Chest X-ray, AP view. Patient: 19 years old, sex M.
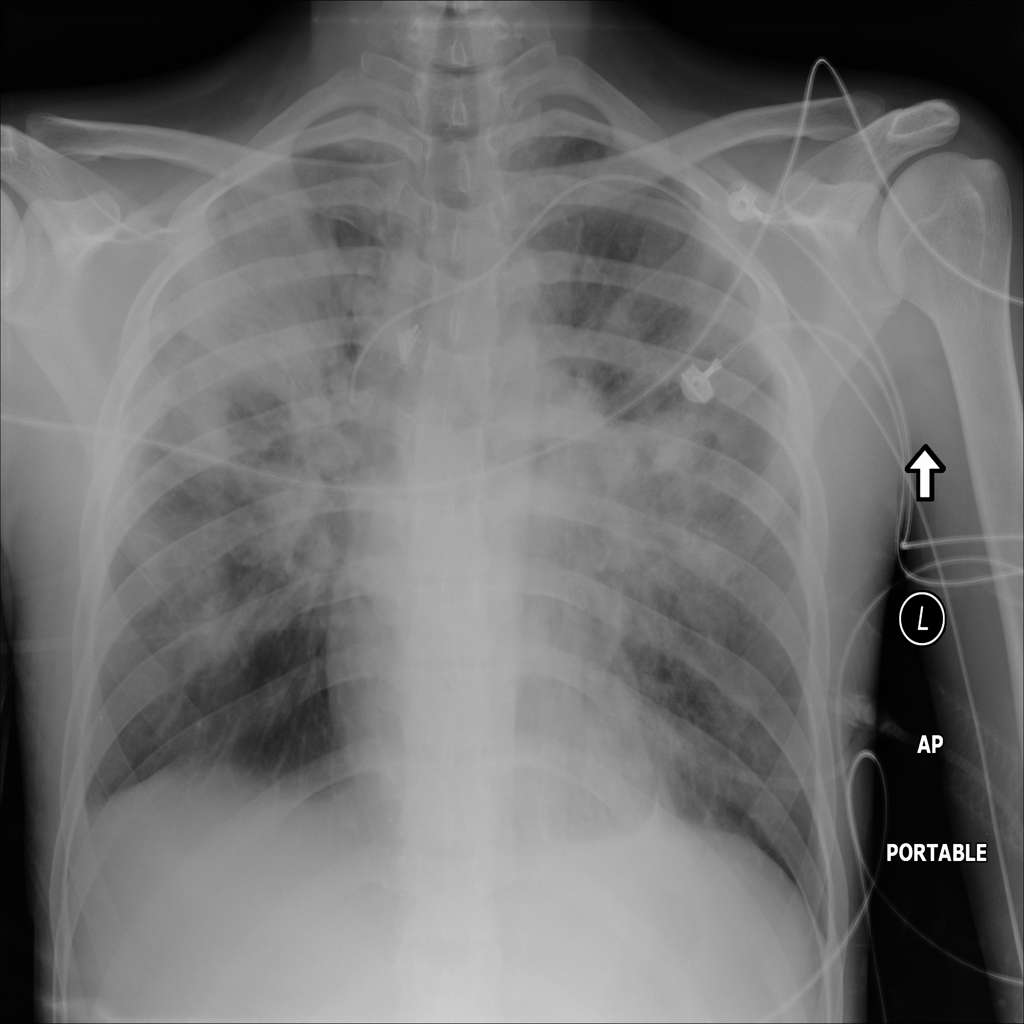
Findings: Atelectasis